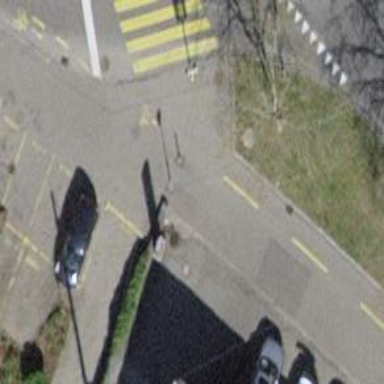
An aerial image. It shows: Bollard.